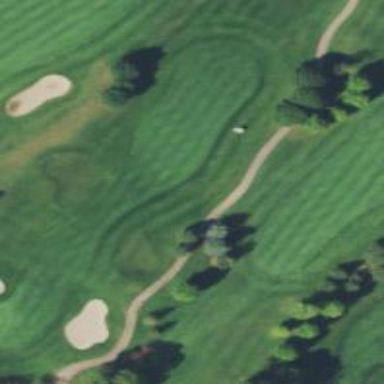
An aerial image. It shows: Golf fairway surrounded by grass.